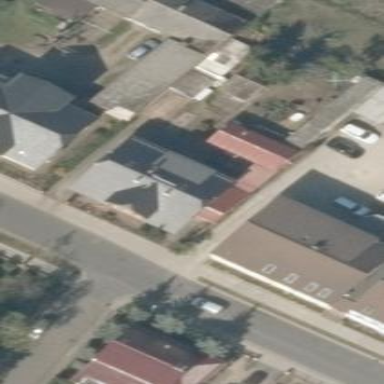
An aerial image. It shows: Residential building.